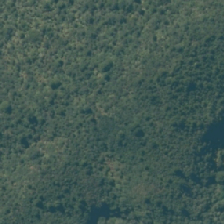
Land cover: manuka_kanuka